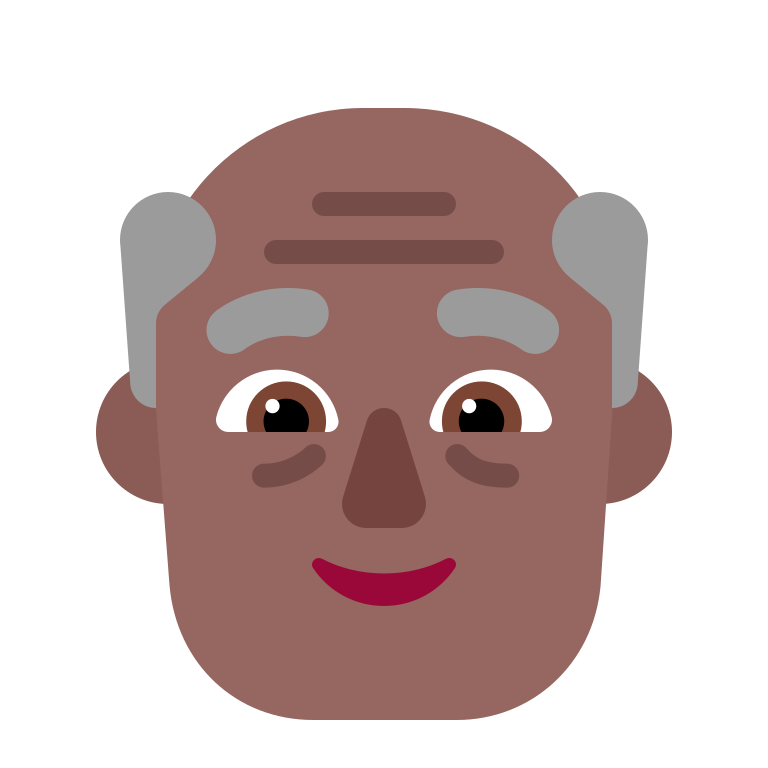
old man flat  dark